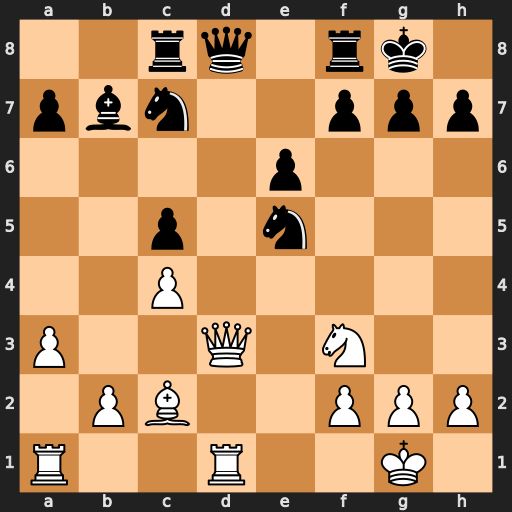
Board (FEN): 2rq1rk1/pbn2ppp/4p3/2p1n3/2P5/P2Q1N2/1PB2PPP/R2R2K1
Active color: w
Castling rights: -
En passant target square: -
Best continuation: Qxh7#